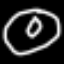
Label: donut